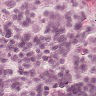
Metastatic tissue present: yes